Point out the variations between the two images.
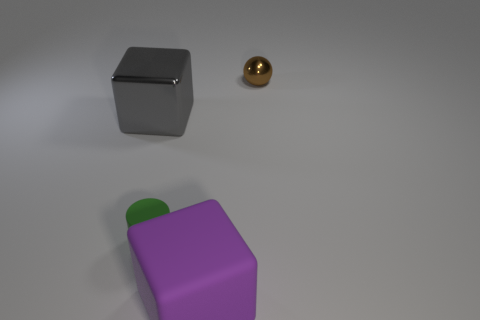
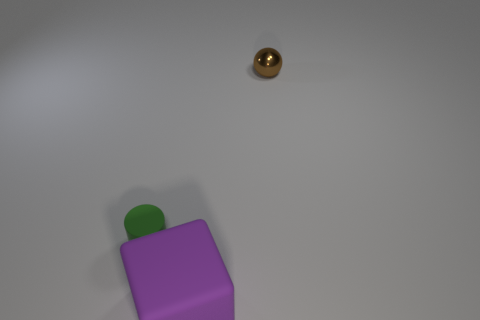
the shiny block is gone
the gray shiny block is no longer there
the gray block is no longer there
the large gray shiny thing is no longer there
the gray cube is missing
the big gray shiny cube that is on the left side of the large purple thing is gone
the big gray metallic block that is behind the tiny cylinder has disappeared
the large gray metal block behind the big purple object has disappeared
the big gray metal cube to the left of the small green rubber thing is gone